Aerial crown-view tile of a tropical tree (Barro Colorado Island, Panama), acquired 20250915:
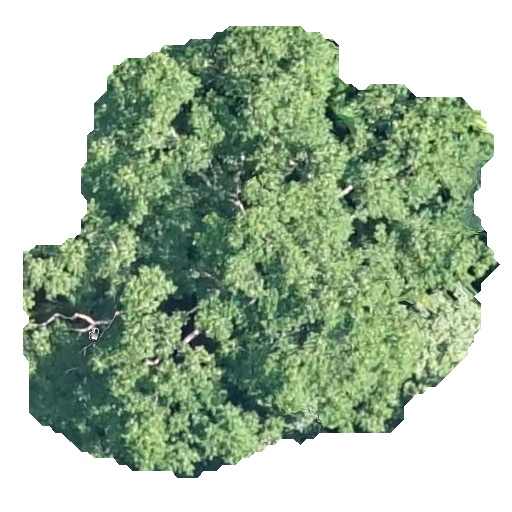
Species: Zanthoxylum ekmanii
GBIF accepted scientific name: Zanthoxylum ekmanii
Crown area: 227.834 m²